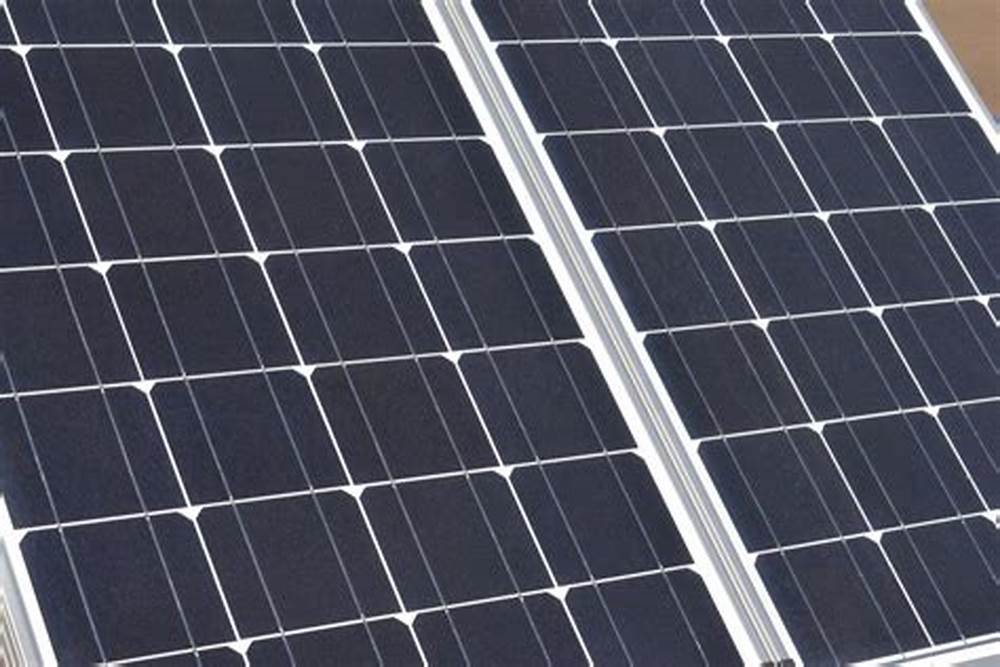
Label: Clean